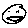
Label: smiley face